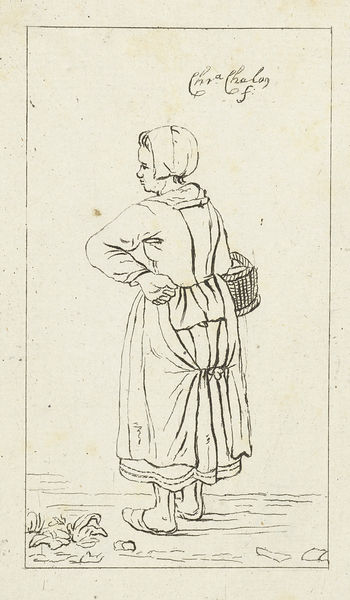
Titel: Vrouw met mand
Künstler: Pieter de Mare
Standort: Amsterdam
Institution: Rijksmuseum
Schlagwörter: hat, white, arm, black, dress, face, female, gray, grey, hair, lady, nose, old, portrait, woman, picture, brown, plant, hand, profile, frau, rock, stone, nature, peasant, grass, plants, drawing, bodice, bonnet, brow, cap, mouth, scarf, outside, basket, leaves, ground, signature, back, shoes, pencil, eye, legs, apron, fingers, lips, dutch, druck, tan, standing, zeichnung, weeds, big, kleid, schuhe, countryside, clogs, fat, alone, rücken, pleats, awkward, falten, korb, haube, tied, calf, elbow, hem, line drawing, slipper, cook, heal, housewife, ankles, stoff, single, booty, signitur, kirtle, hinten, chalez, bllack white, lady with basket, hüfte, schlappen